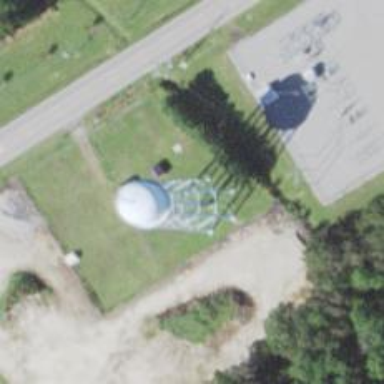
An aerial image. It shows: Water tower that is man-made.